問題: ∠BDA=90°、DA=DB=16である直角二等辺三角形ABDにおいて、辺ABの中点をCとします。線分AC上に点Fをとり、点Gを三角形ABDの周上を除く内部に、∠FGD=90°、∠ADF=∠FDGを満たすようにとります。さらに直線CGと直線BDの交点をHとすると、DH=9となりました。このとき線分FGの長さはいくつですか。
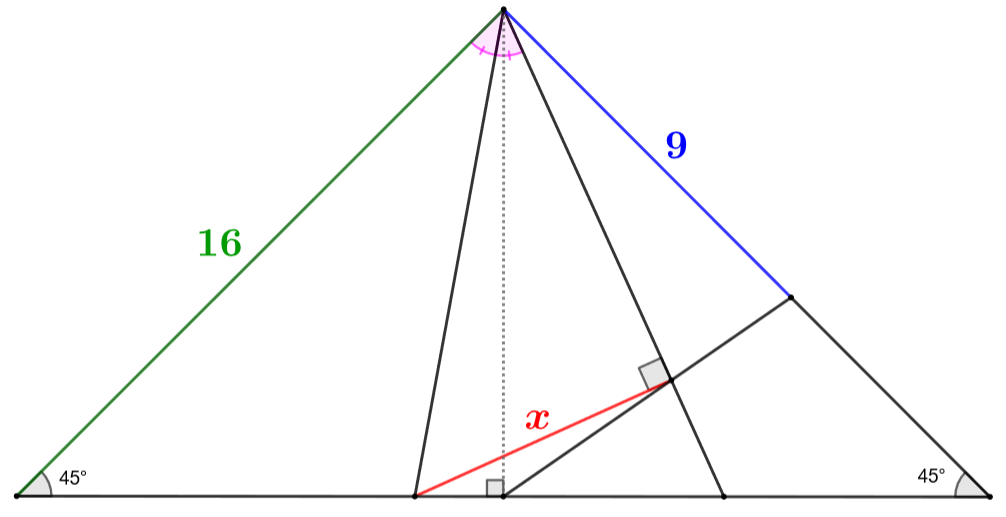
解答: FからADにおろした垂線の足をIとすると三角形DFGと三角形DFIは合同であり、5点D、G、C、F、Iは共円。これより三角形DICと三角形DHCは合同であり、FG=FI=IA=BH=7。
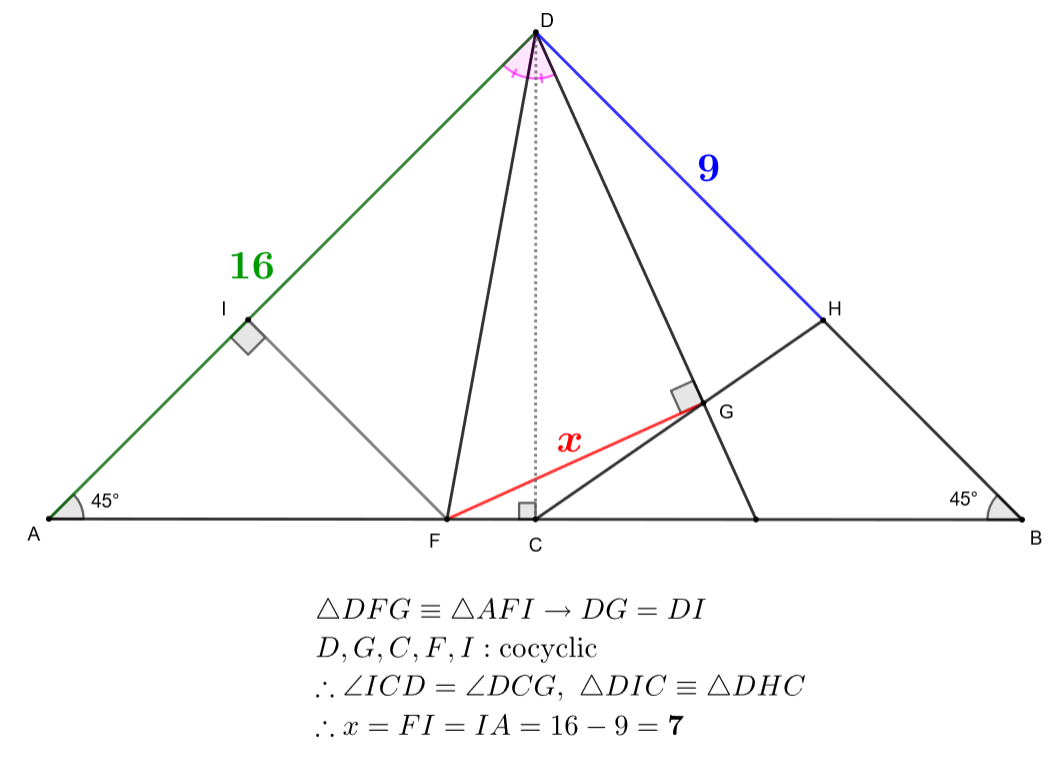
答え: 7
タグ: 合同、共円